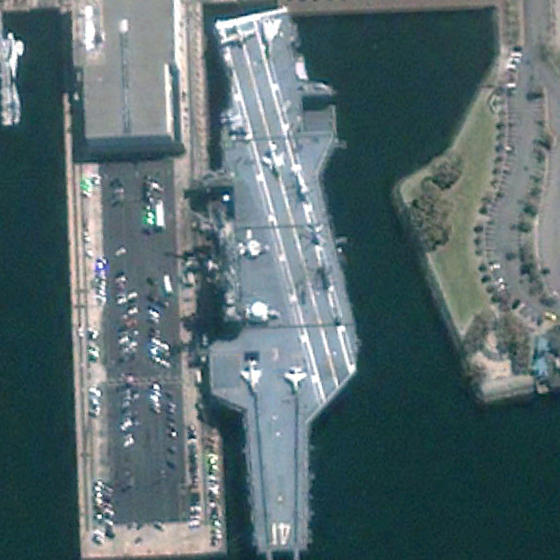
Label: aircraft_carrier